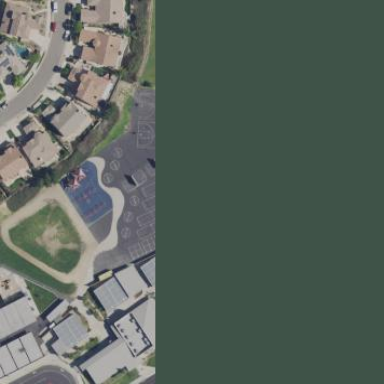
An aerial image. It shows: School.